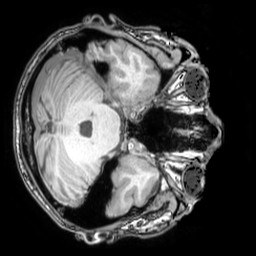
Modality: T1w
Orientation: axial
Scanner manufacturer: philips
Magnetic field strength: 3 T
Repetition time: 0.008092 s
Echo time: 0.003703 s